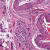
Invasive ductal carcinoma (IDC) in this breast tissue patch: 0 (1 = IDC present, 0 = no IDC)